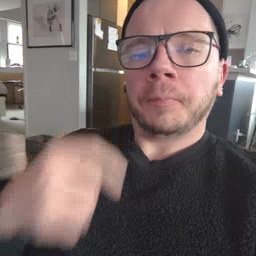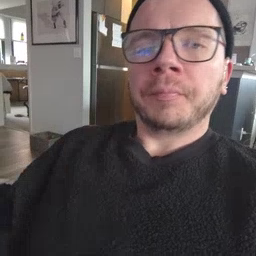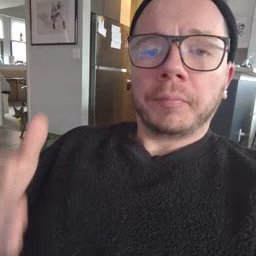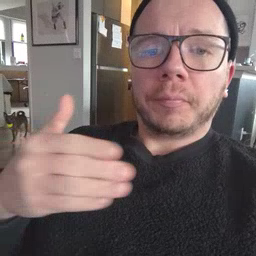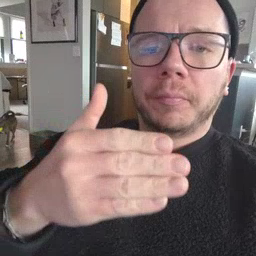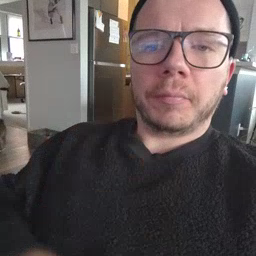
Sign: fish